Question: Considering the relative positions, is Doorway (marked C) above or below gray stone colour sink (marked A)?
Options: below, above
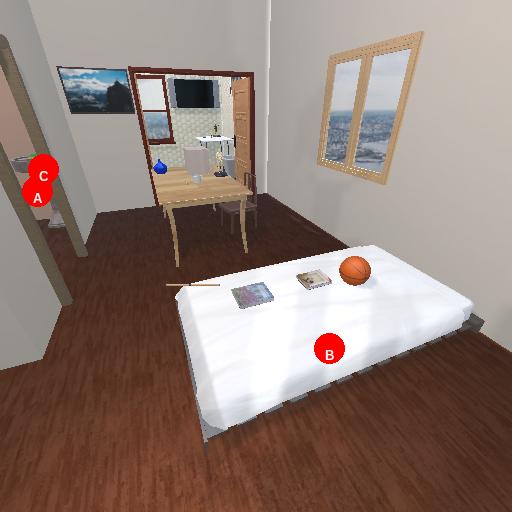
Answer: below